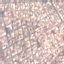
Label: Residential